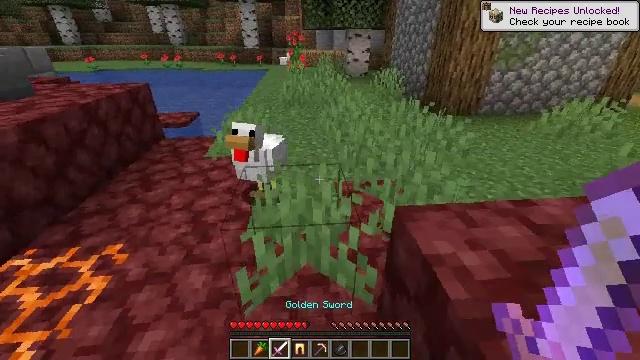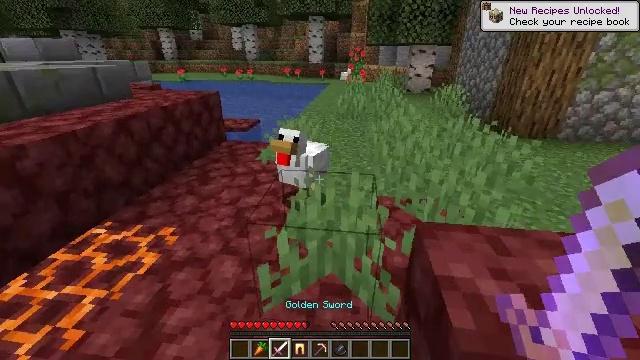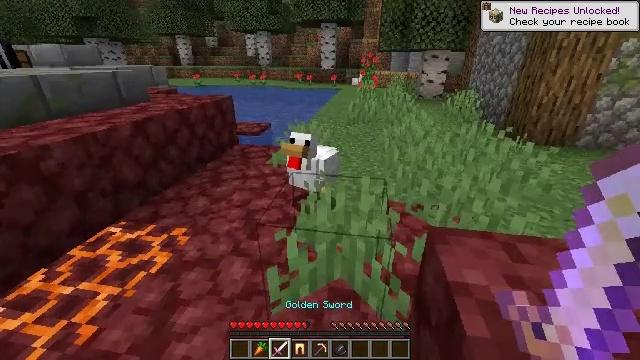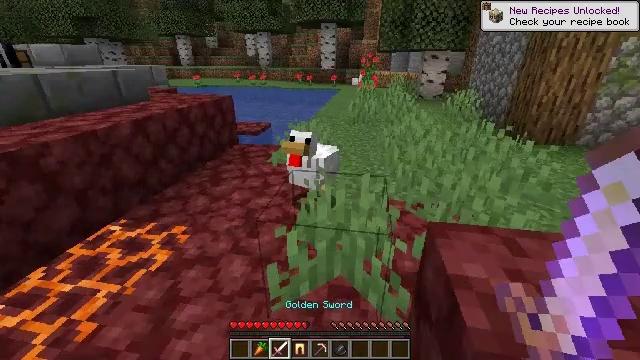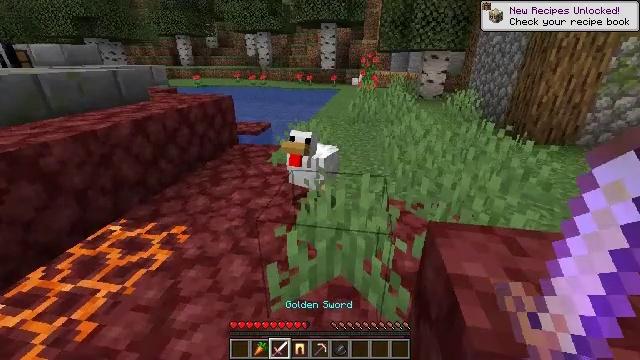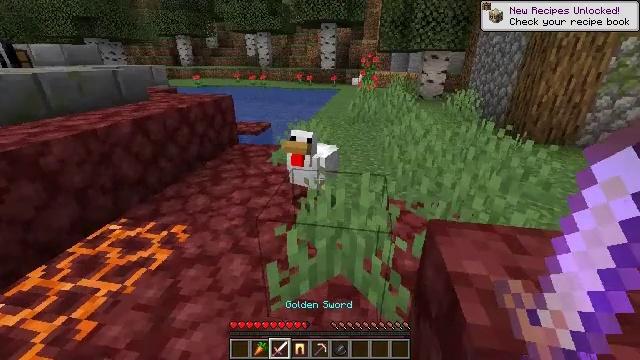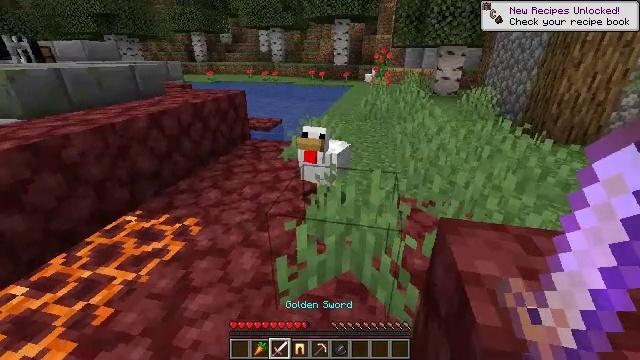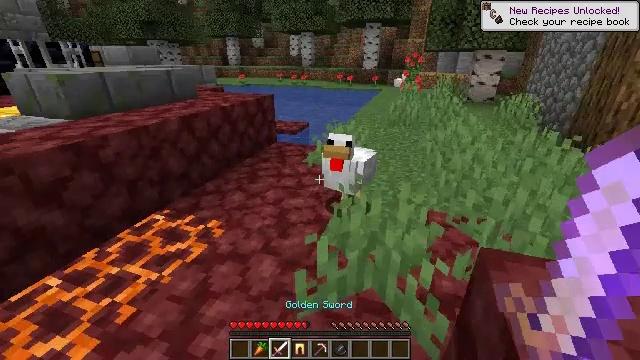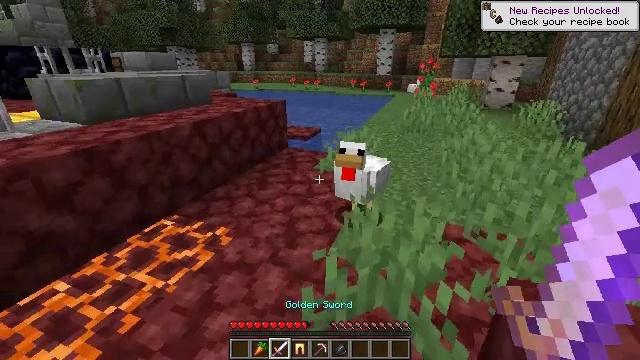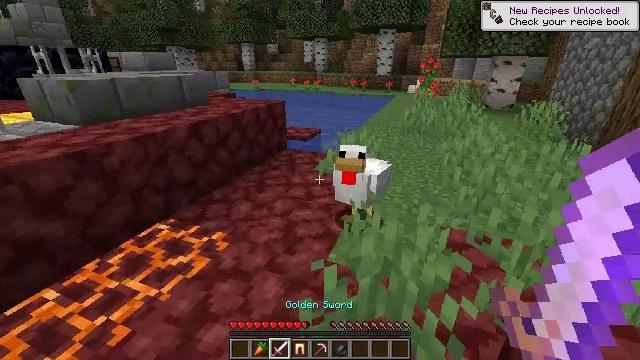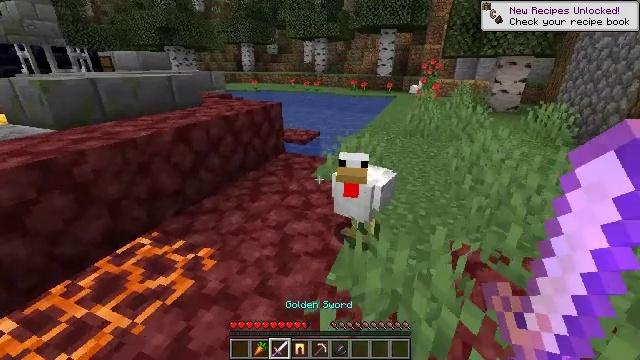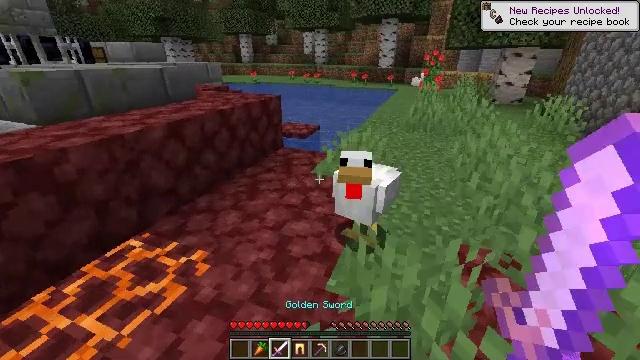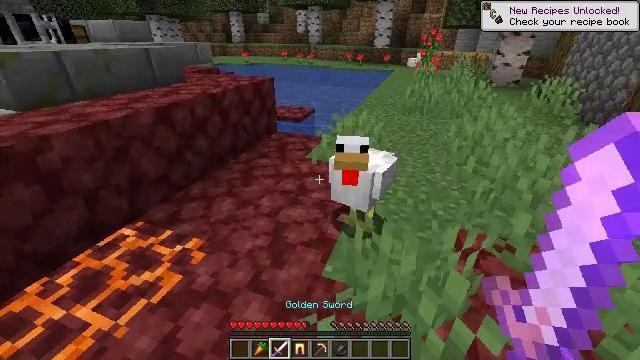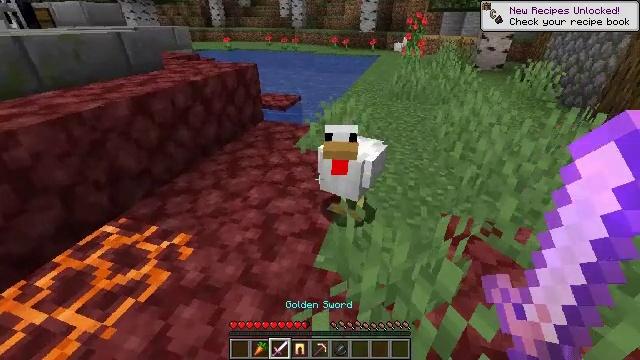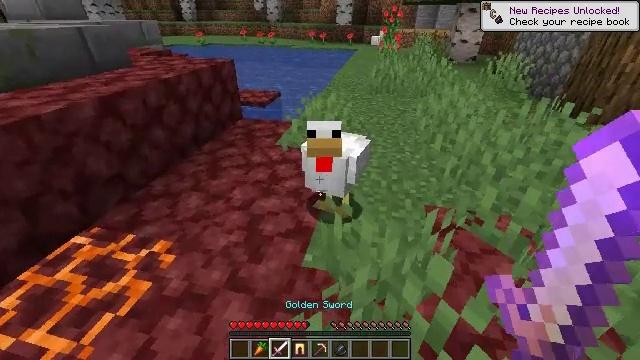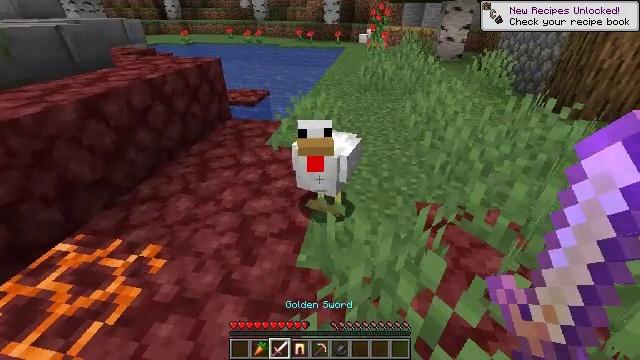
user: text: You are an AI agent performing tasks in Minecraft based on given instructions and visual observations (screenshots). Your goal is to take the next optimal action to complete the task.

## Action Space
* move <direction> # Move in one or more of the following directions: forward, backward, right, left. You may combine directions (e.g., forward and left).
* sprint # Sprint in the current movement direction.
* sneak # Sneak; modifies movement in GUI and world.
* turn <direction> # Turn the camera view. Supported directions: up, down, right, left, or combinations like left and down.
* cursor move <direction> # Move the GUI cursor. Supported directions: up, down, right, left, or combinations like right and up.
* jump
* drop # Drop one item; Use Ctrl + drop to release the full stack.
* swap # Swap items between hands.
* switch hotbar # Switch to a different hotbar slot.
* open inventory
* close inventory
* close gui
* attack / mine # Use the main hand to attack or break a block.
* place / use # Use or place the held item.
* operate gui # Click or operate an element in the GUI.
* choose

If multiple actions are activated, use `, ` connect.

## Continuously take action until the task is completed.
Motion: motion action
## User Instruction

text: Hunt animals.
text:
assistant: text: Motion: move right, turn left and up
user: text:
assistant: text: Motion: turn left and up
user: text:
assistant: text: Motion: no_op
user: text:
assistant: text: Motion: no_op
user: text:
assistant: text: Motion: no_op
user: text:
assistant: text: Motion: turn left
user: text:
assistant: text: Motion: move forward, turn left
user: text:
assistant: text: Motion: move forward, turn left and up
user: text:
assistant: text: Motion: move forward
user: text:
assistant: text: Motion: move forward
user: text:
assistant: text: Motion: turn down
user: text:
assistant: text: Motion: turn right and down
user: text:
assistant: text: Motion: turn right and down
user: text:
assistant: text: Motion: turn right and down
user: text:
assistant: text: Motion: turn right
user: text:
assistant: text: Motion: no_op
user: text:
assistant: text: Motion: no_op
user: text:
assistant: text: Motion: no_op
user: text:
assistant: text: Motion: no_op
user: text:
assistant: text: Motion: no_op
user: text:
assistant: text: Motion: no_op
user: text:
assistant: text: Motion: no_op
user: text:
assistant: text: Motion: no_op
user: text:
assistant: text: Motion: no_op
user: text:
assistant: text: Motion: no_op
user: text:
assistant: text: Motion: no_op
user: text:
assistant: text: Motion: no_op
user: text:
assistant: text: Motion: attack / mine
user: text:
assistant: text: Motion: attack / mine
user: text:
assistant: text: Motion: no_op